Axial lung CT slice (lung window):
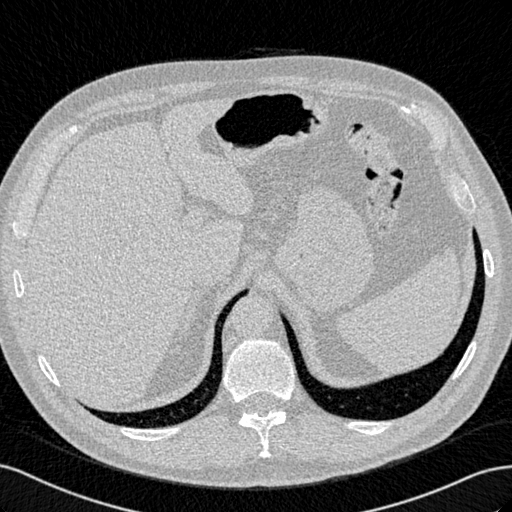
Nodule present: no